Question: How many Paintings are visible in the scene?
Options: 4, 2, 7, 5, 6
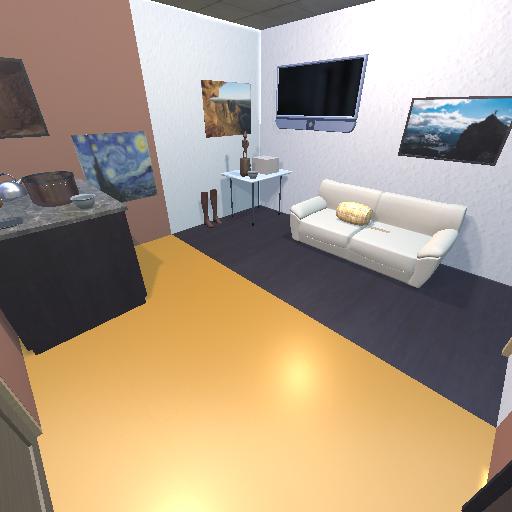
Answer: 4